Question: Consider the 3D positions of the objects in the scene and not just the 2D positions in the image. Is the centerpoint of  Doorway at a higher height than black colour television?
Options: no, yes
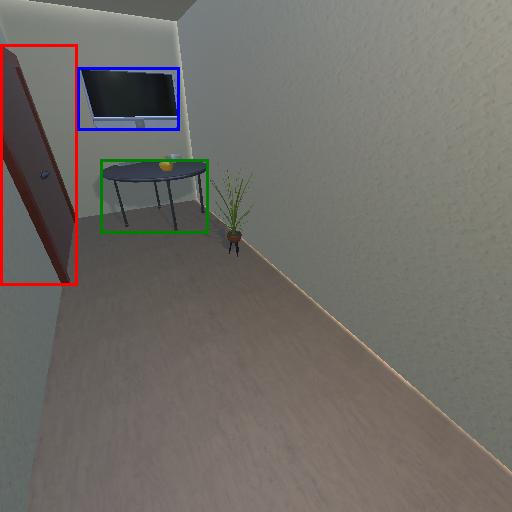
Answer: no